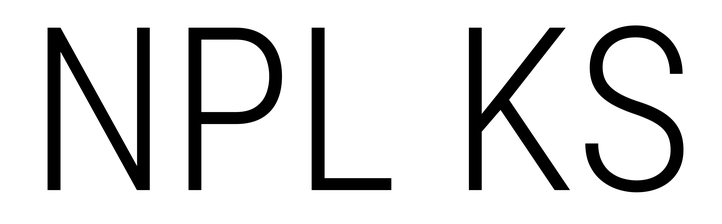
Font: Roboto_Condensed_Light